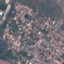
Label: Residential